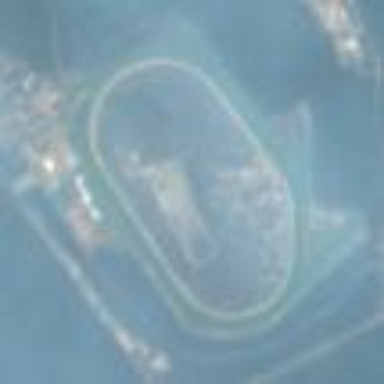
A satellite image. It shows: Track on leisure land used for horse racing.